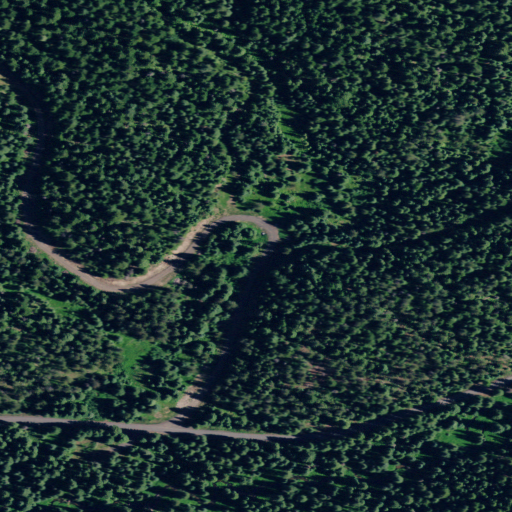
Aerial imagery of depression(s) in Idaho named Upper Basin containing evergreen forest and woody wetlands